Question: I have searched but no questions here solved my problem. I want to achieve the common behaviour, but I only get that:

Here is my MainActivity layout:
'''
<android.support.design.widget.CoordinatorLayout xmlns:android="http://schemas.android.com/apk/res/android"
xmlns:app="http://schemas.android.com/apk/res-auto"
xmlns:tools="http://schemas.android.com/tools"
android:id="@+id/main_content"
android:layout_width="match_parent"
android:layout_height="match_parent"
android:fitsSystemWindows="true"
tools:context=".activities.MainActivity">
<android.support.design.widget.AppBarLayout
android:id="@+id/appbar"
android:layout_width="match_parent"
android:layout_height="wrap_content"
android:theme="@style/AppTheme.AppBarOverlay">
<android.support.v7.widget.Toolbar
android:id="@+id/toolbar"
android:layout_width="match_parent"
android:layout_height="?attr/actionBarSize"
android:background="?attr/colorPrimary"
app:layout_scrollFlags="scroll|enterAlways"
app:popupTheme="@style/AppTheme.PopupOverlay" />
<android.support.design.widget.TabLayout
android:id="@+id/tabs"
android:layout_width="match_parent"
android:layout_height="wrap_content" />
</android.support.design.widget.AppBarLayout>
<android.support.v4.view.ViewPager
android:id="@+id/container"
android:layout_width="match_parent"
android:layout_height="match_parent"
app:layout_behavior="@string/appbar_scrolling_view_behavior" />
<android.support.design.widget.FloatingActionButton
android:id="@+id/fab"
android:layout_width="wrap_content"
android:layout_height="wrap_content"
android:layout_gravity="end|bottom"
android:layout_margin="@dimen/fab_margin"
android:src="@drawable/ic_add_shopping_cart_white_48dp" />
</android.support.design.widget.CoordinatorLayout>
'''
And my fragment layout:
'''
<FrameLayout xmlns:android="http://schemas.android.com/apk/res/android"
xmlns:tools="http://schemas.android.com/tools"
android:layout_width="match_parent"
android:layout_height="match_parent"
android:paddingTop="3dp"
android:paddingBottom="3dp"
tools:context="es.dmoral.tinylist.fragments.SavedListsFragment">
<android.support.v7.widget.RecyclerView
android:id="@+id/saved_list_recycler_view"
android:layout_width="match_parent"
android:layout_height="match_parent" />
</FrameLayout>
'''
One solution I've found is updating the appcompat and recyclerview libraries, but I have the last versions (23.1.1) so I don't know what's going on.
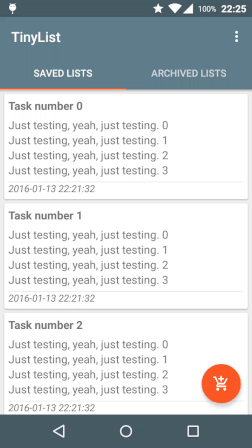
Answer: Solved changing
'''
<item name="android:statusBarColor">@android:color/transparent</item>
'''
to
'''
<item name="android:statusBarColor">@color/primary_dark</item>
'''